The image is a wavelet scalogram (time versus scale/frequency) of a rolling-element bearing's vibration signal. Based on the visible evidence, which condition applies: normal, inner_race, outer_race, ball?
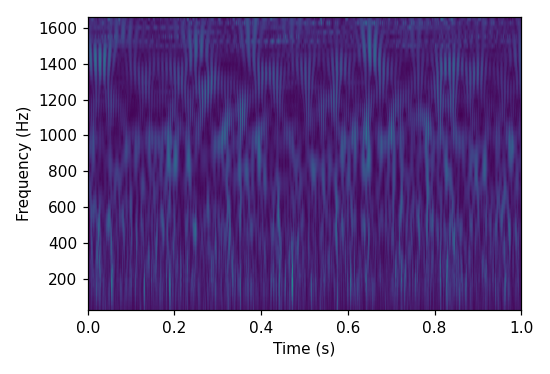
Answer: inner_race